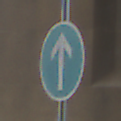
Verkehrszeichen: VorgeschriebeneFahrtrichtungGeradeaus
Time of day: Midday
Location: Roofed (Beach)
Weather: Overcast
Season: NotSpecified
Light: Natural